Question: Currently in my app there is a dropdown menu containing one option 'Settings' using this icon in the upper right corner  and instead of causing a drop down just calling a new view on tap.
This is how i currently handle the settings menu
'''
@Override
public boolean onOptionsItemSelected(MenuItem item) {
// Handle action bar item clicks here. The action bar will
// automatically handle clicks on the Home/Up button, so long
// as you specify a parent activity in AndroidManifest.xml.
int id = item.getItemId();
Intent intent = new Intent(this, appSets.class);
startActivity(intent);
overridePendingTransition(R.anim.abc_fade_in, R.anim.abc_fade_out);
//noinspection SimplifiableIfStatement
if (id == R.id.action_settings) {
return true;
}
return super.onOptionsItemSelected(item);
}
'''
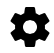
Answer: You just set 'android:showAsAction="always"' in your 'res/menu/filename.xml'
'''
<menu xmlns:android="http://schemas.android.com/apk/res/android"
xmlns:tools="http://schemas.android.com/tools" >
<item
android:id="@+id/action_settings"
android:showAsAction="always"
andoid:title="@string/action_settings"
android:icon="@drawable/ic_action_settings"/>
</menu>
'''
and if you are using appcompatv7 library you just need to edit it a little bit
'''
<menu xmlns:android="http://schemas.android.com/apk/res/android"
xmlns:tools="http://schemas.android.com/tools"
xmlns:app="http://schemas.android.com/apk/res-auto" >
<item
android:id="@+id/action_settings"
app:showAsAction="always"
andoid:title="@string/action_settings"
android:icon="@drawable/ic_action_settings"/>
</menu>
'''